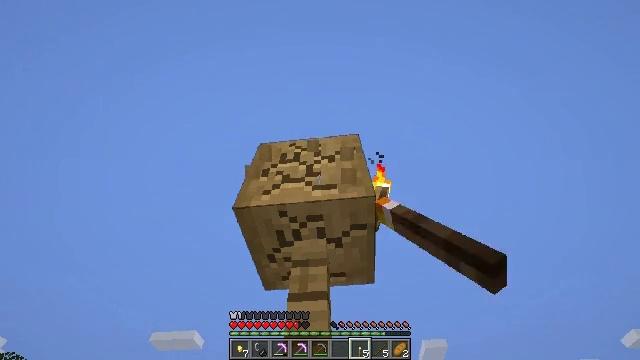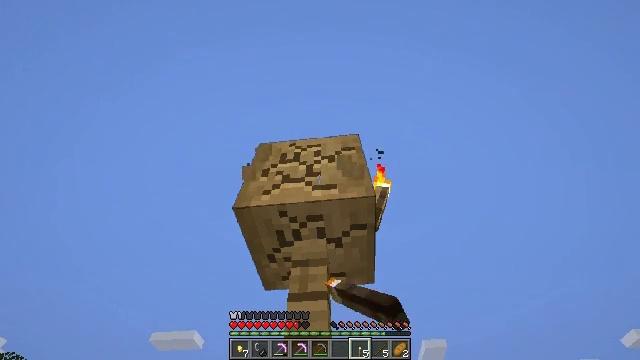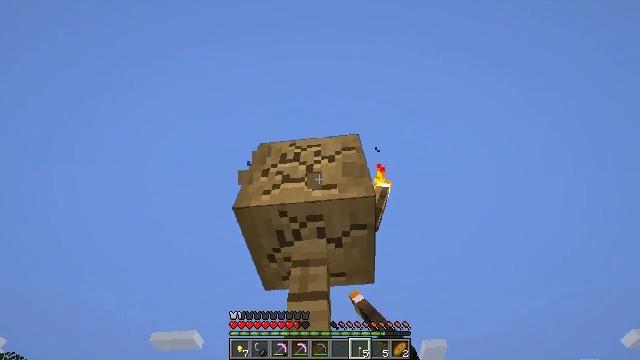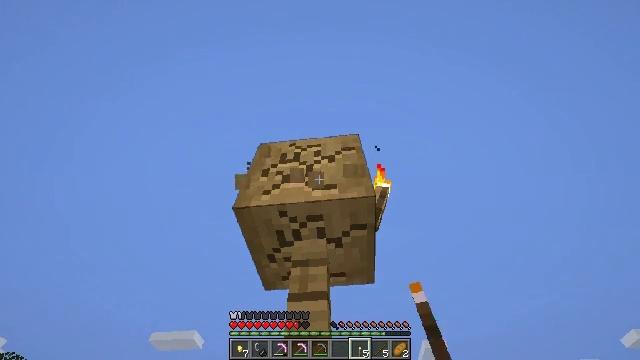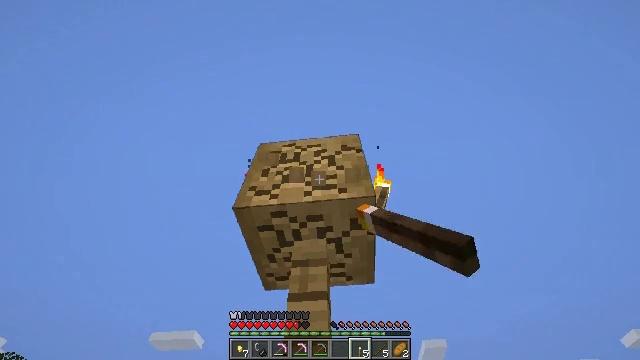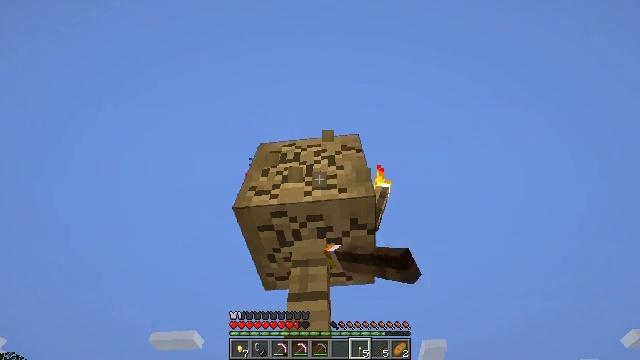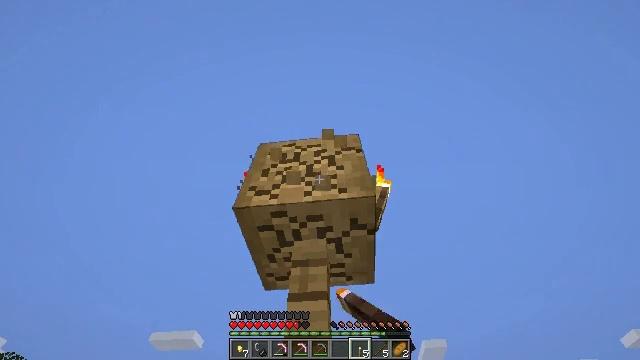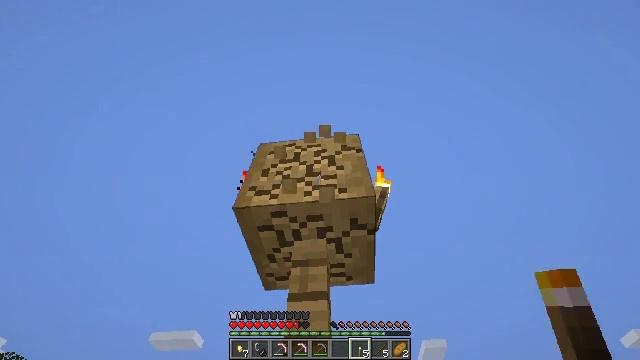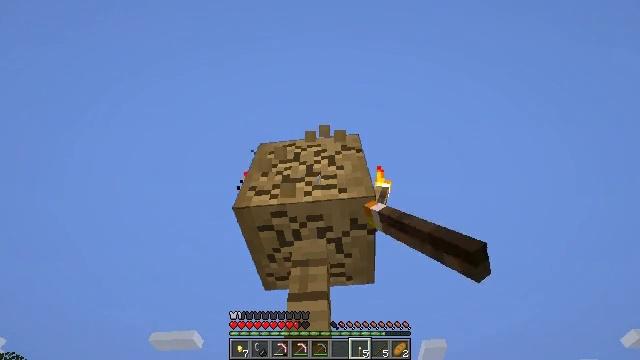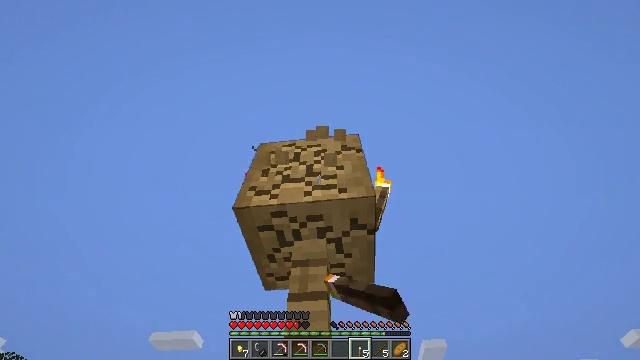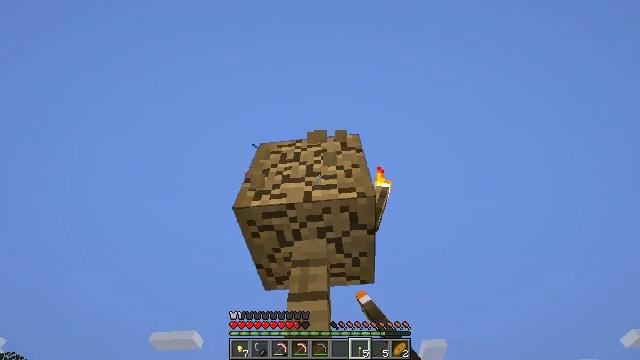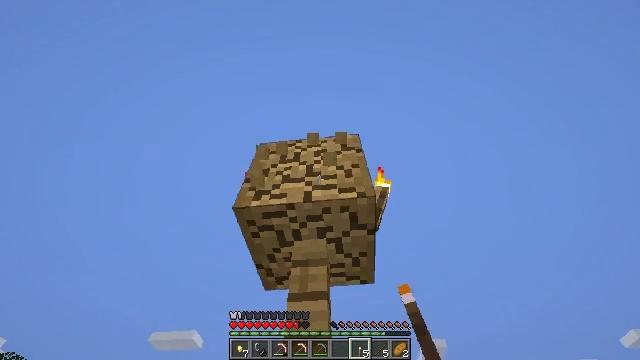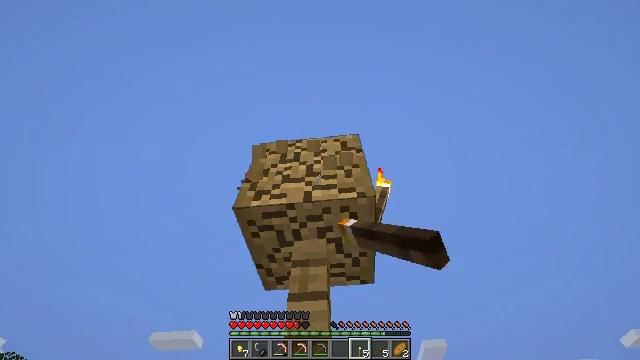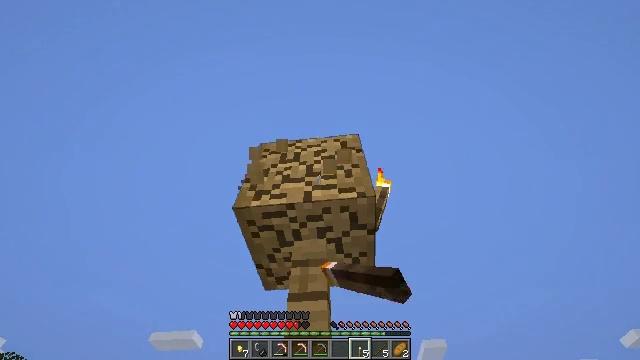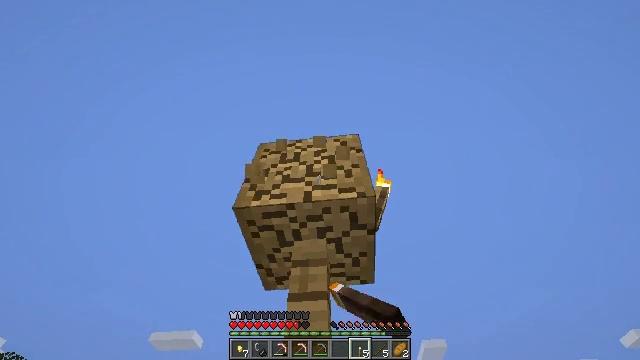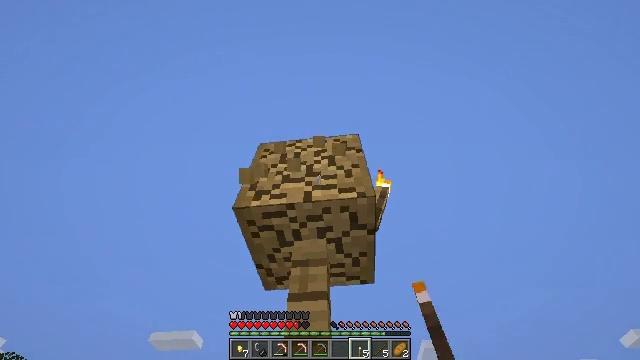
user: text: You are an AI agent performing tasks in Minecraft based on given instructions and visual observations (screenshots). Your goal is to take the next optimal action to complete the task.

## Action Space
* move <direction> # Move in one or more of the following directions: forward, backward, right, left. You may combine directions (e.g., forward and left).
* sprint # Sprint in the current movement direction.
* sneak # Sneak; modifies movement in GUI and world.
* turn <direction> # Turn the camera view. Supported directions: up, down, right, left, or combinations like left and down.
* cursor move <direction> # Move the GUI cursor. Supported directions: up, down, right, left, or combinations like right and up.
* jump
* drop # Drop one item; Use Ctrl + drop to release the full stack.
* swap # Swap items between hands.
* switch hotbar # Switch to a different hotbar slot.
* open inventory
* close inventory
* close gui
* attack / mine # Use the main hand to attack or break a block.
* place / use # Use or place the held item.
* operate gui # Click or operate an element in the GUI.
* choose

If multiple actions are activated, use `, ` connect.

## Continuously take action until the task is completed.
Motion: motion action
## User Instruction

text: Collect materials like stripped oak wood.
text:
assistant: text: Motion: attack / mine
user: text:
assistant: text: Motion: attack / mine
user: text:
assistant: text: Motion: attack / mine
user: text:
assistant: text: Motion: attack / mine
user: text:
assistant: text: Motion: attack / mine
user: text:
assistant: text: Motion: attack / mine
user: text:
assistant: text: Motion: attack / mine
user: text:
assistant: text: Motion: attack / mine
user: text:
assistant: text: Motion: attack / mine
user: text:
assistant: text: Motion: attack / mine
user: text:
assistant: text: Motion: attack / mine
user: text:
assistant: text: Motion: attack / mine
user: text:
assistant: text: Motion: attack / mine
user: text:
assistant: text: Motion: attack / mine
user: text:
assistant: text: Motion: attack / mine
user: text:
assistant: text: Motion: attack / mine
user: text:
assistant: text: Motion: attack / mine
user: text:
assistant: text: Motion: attack / mine
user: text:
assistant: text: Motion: attack / mine
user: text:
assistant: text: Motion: attack / mine
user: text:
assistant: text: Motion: attack / mine
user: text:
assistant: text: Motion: attack / mine